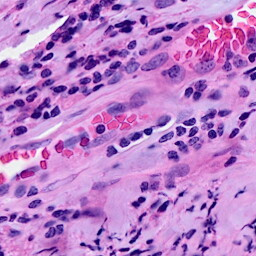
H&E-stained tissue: Breast